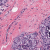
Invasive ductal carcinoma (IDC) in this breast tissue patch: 0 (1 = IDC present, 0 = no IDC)